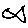
Label: fish